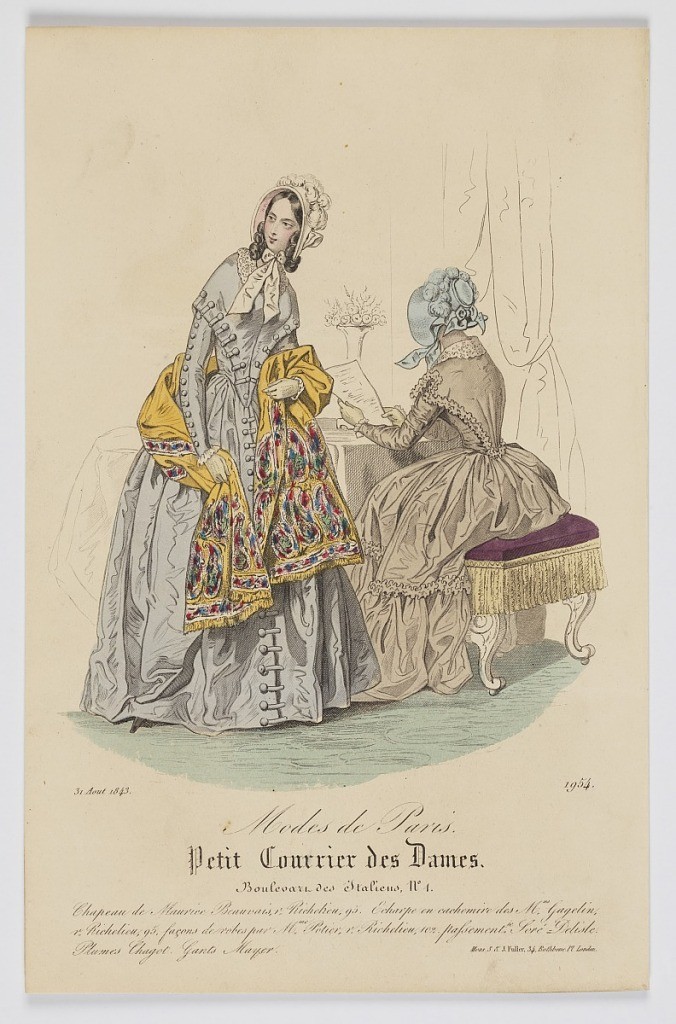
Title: Plate 1954, Modes de Paris (Paris Fashion), Petit Courrier des Dames, Journal des Modes (Little Ladies' Mail, Fashion Journal)
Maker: Samuel and Joseph Fuller, London, England
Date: August 31, 1843
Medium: Engraving, hand-colored with brush and watercolor on cream paper
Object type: Print
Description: Fashion illustration showing a woman on the right sitting at a table reading a document. She wears a light blue bonnet and a floor-length, cream-colored gown. She sits on a fancy purple and gold stool, facing left slightly, with her back towards the viewer. Another woman stands on the left, with the top portion of her body slightly turned right and her head facing left. She wears a floor-length, light grey gown with numerous buttons along the middle, top, and down the arms of the dress. Her brown curls emerge beneath a white bonnet, tied in a bow underneath her chin. Around her waist she holds a large, yellow shawl with an elaborate paisley pattern in red, blue, green, and white and yellow fringe at the base. The illustration emphasizes the voluminous fabric of the gowns, showing numerous folds and pleats. A tall vase with flowers appears on the table, and a curtain appears in the background on the right.